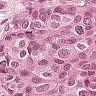
Metastatic tissue present: yes